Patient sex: M
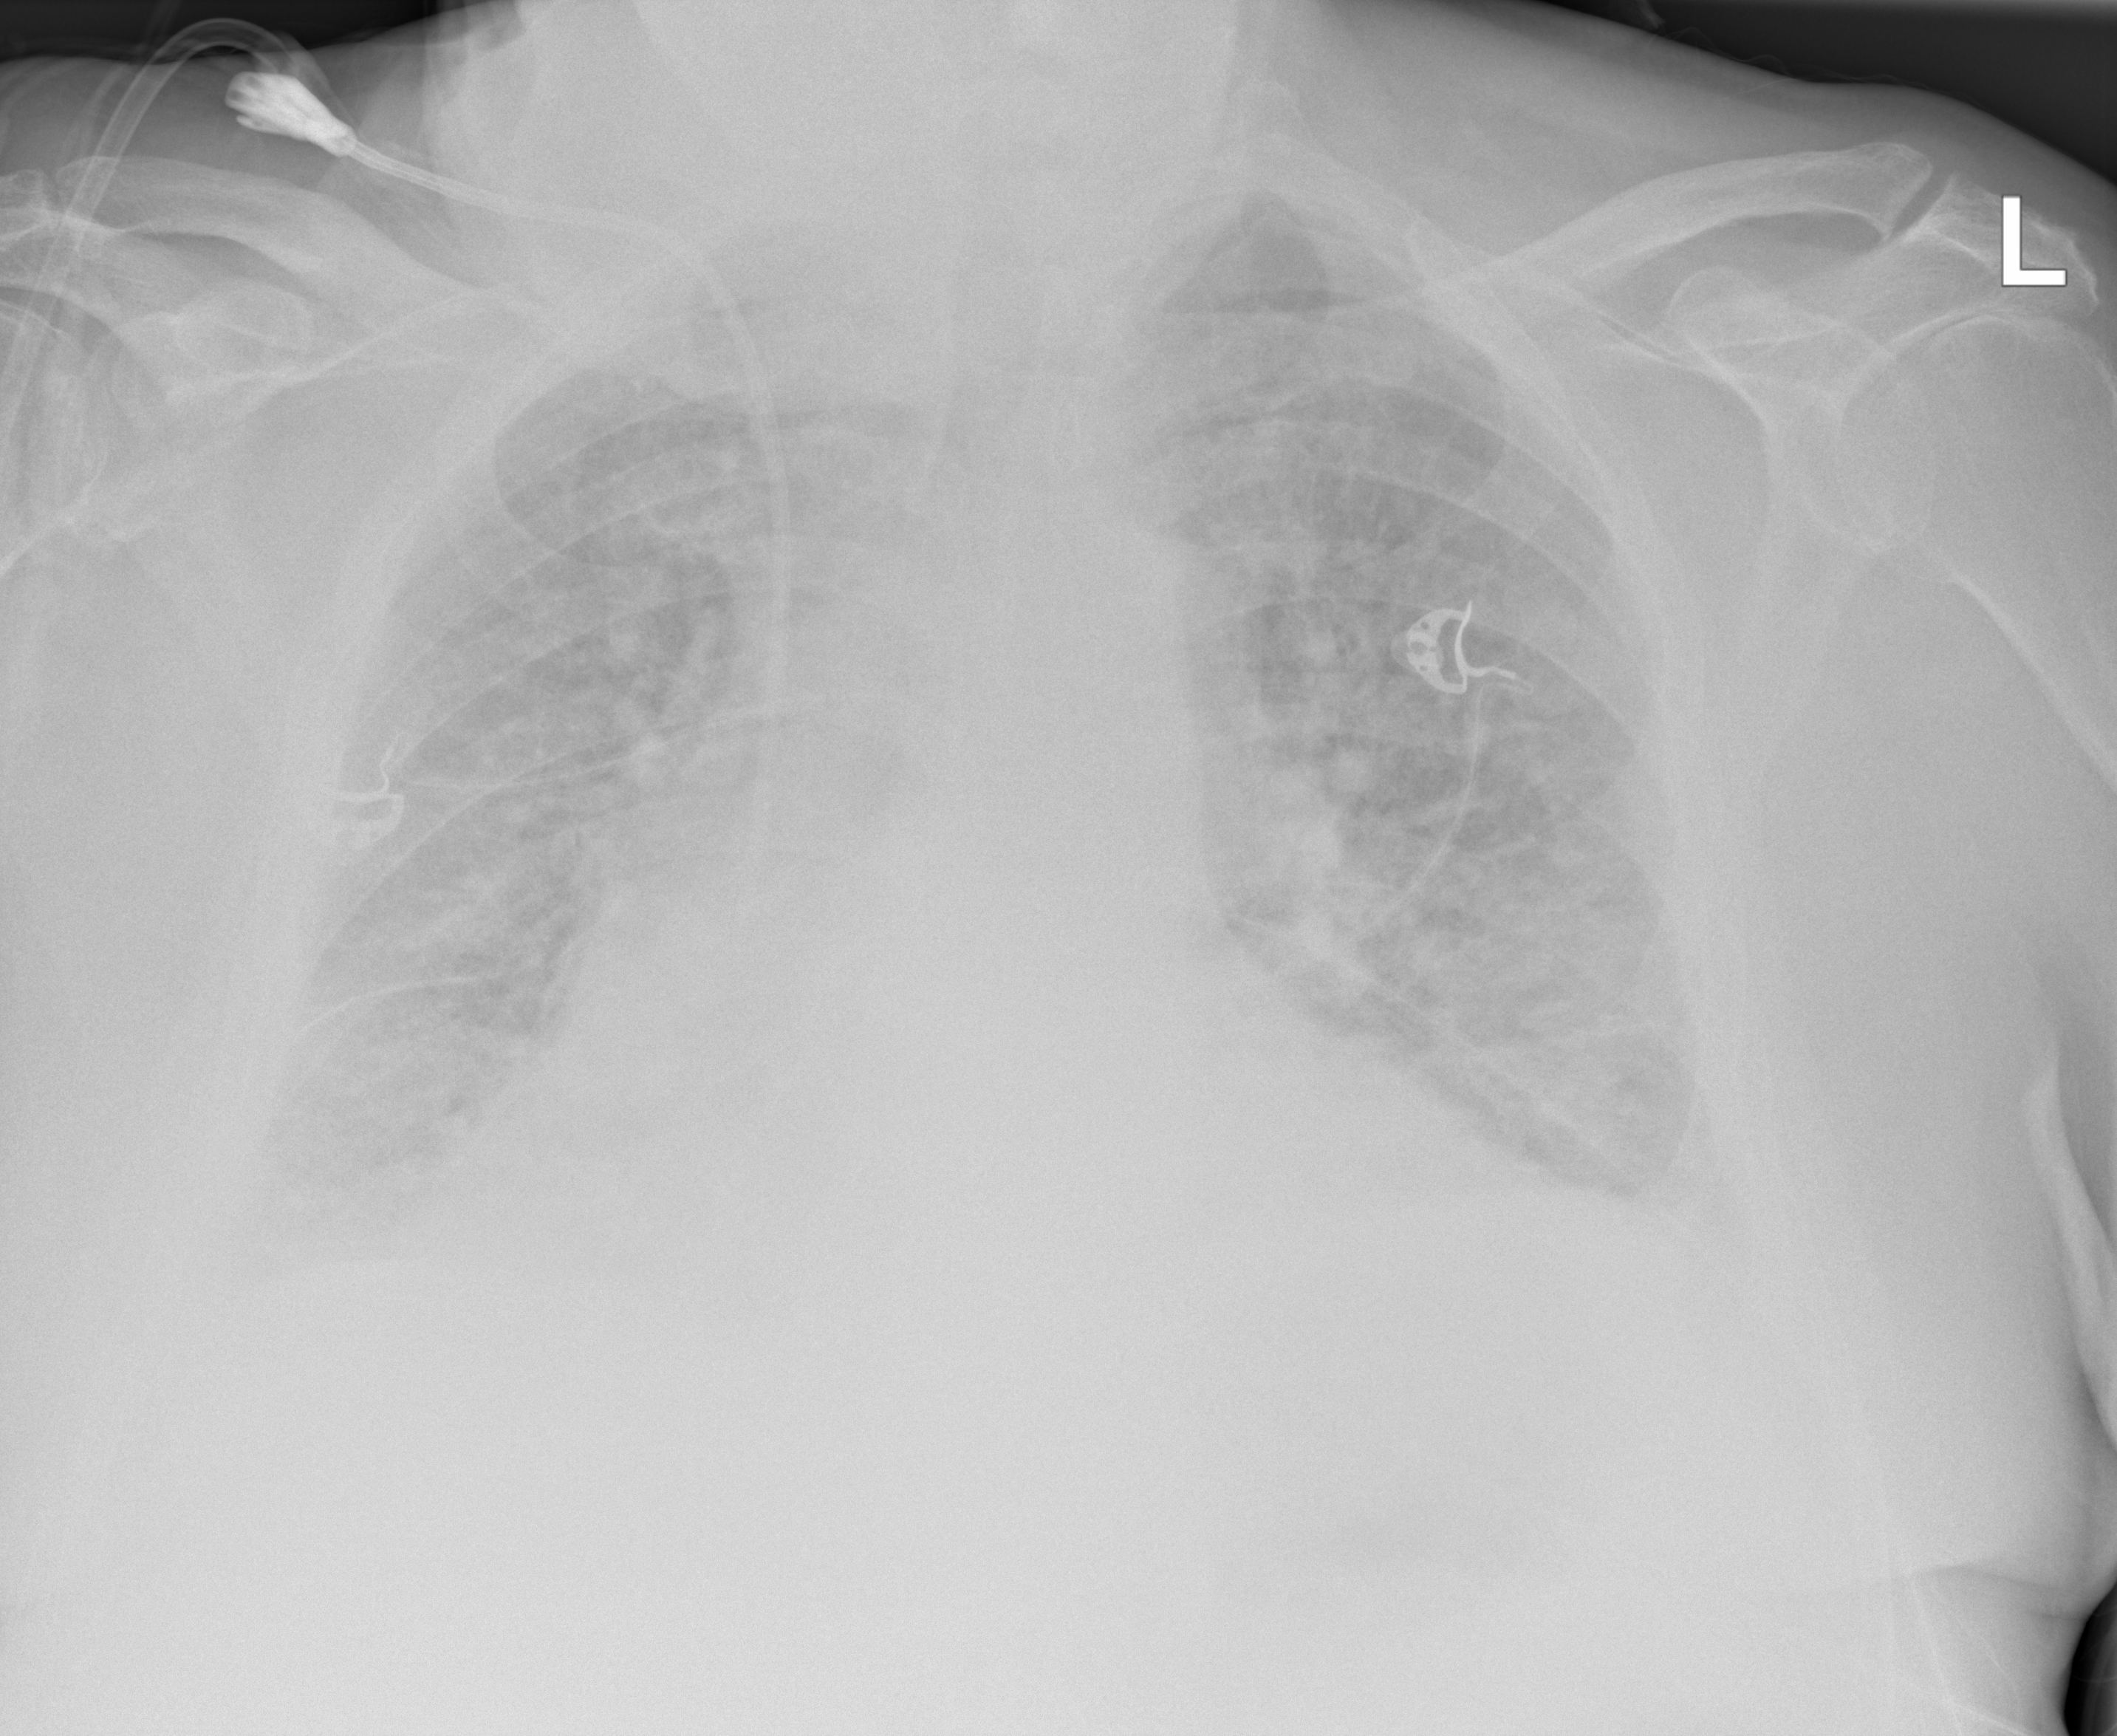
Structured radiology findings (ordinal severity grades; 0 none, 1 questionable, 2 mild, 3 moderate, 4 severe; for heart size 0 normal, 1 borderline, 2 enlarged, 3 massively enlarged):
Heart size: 2
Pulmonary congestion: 3
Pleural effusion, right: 2
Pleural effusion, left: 2
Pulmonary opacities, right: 2
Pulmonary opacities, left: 2
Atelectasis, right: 2
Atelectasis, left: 2